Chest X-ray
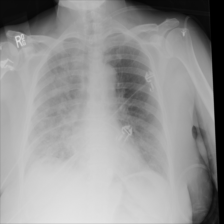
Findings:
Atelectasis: negative
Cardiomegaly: negative
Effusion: negative
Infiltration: positive
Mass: negative
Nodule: negative
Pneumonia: negative
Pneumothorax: negative
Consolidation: negative
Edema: negative
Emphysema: negative
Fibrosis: negative
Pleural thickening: negative
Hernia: negative